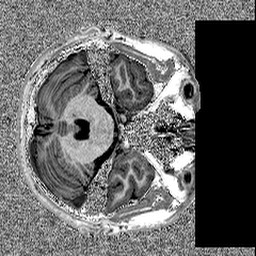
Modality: MP2RAGE
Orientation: axial
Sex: male